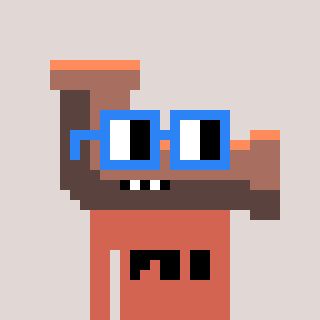
a pixel art character with square blue glasses, a pipe-shaped head and a peachy-colored body on a warm background